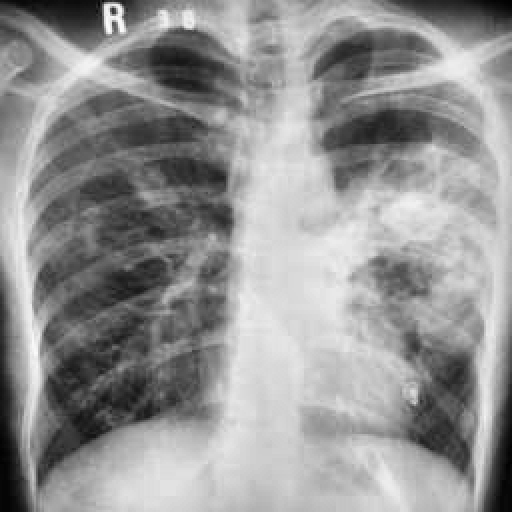
Finding: TUBERCULOSIS